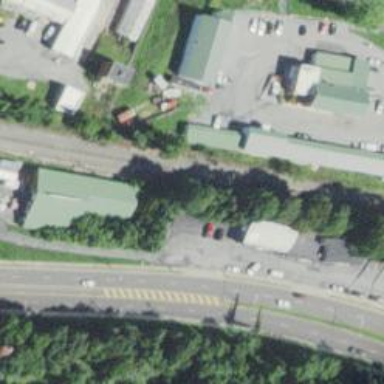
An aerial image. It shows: Railway siding for service.